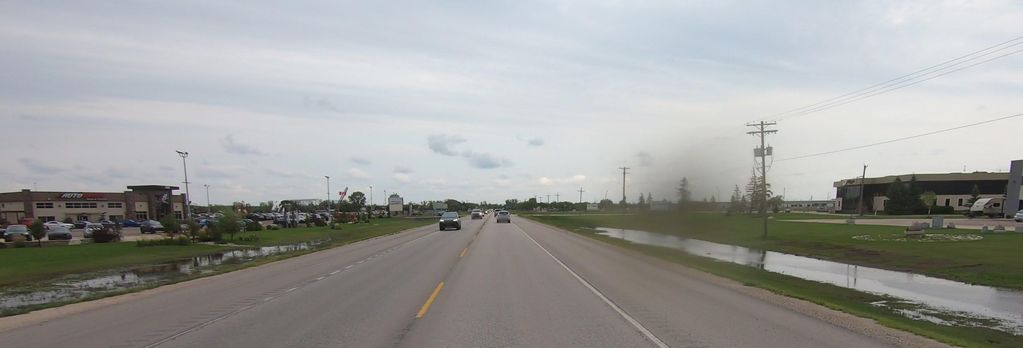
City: winnipeg